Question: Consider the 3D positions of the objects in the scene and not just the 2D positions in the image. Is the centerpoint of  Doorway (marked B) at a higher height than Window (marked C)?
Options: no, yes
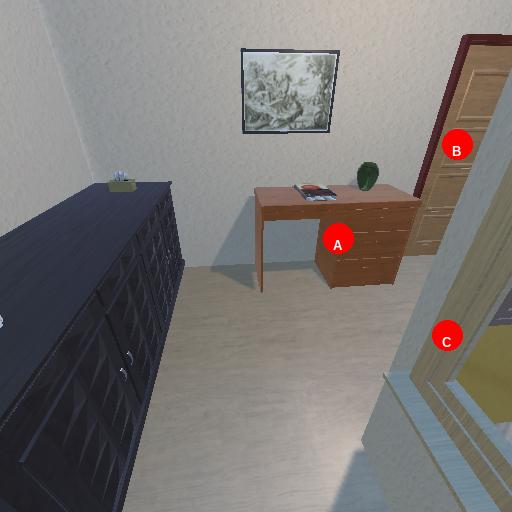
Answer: no